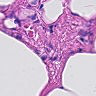
Metastatic tissue present: no